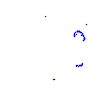
Particle: proton